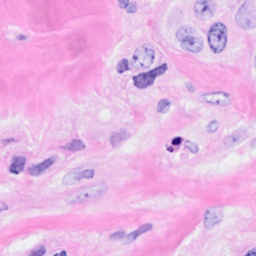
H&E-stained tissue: Breast